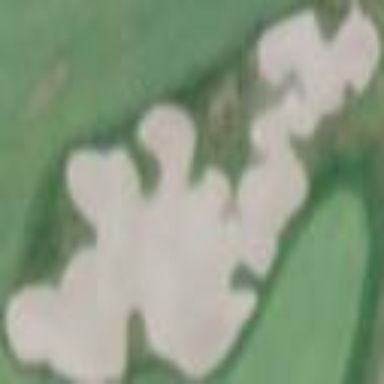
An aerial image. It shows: Sandy area is golf bunker.